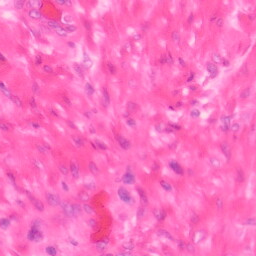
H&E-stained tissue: Colon